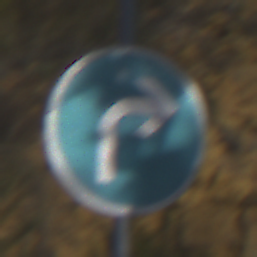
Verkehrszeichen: VorgeschriebeneFahrtrichtungRechts
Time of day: MorningAfternoon
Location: Outdoor (RoadRail)
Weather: PartlyCloudy
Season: NotSpecified
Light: Natural